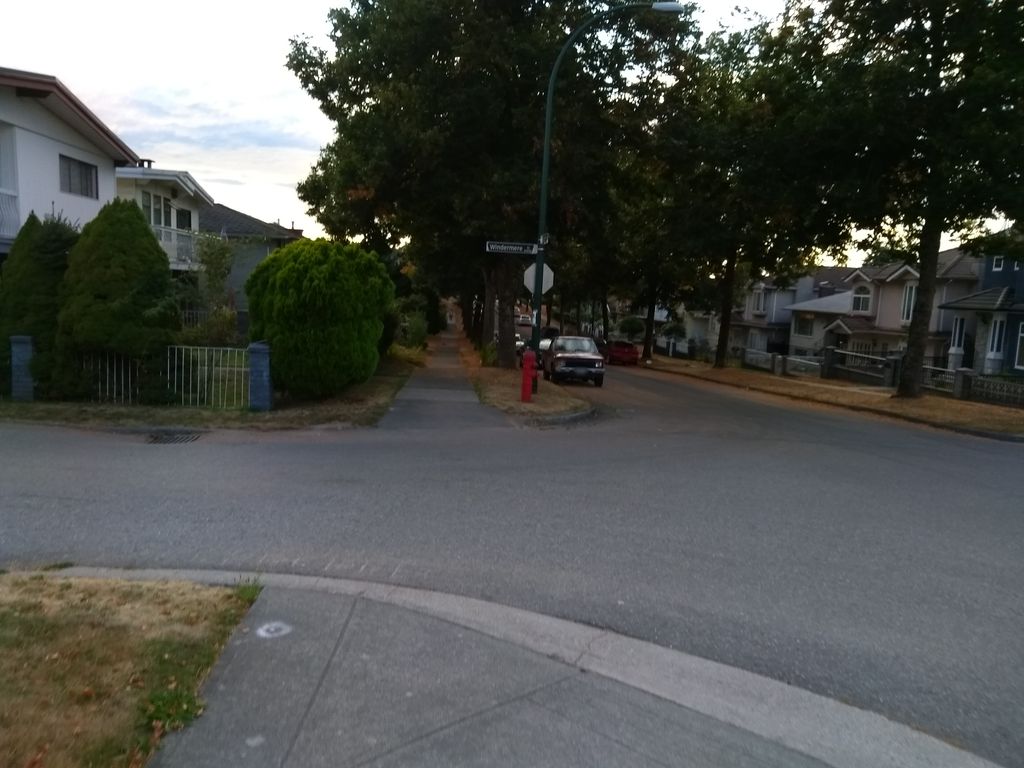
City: vancouver